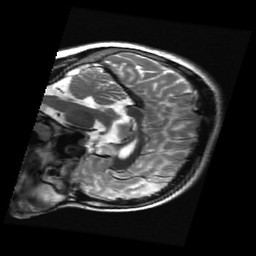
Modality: T2w
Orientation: sagittal
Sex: female
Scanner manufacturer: ge
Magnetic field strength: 3 T
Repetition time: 5 s
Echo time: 0.1012 s